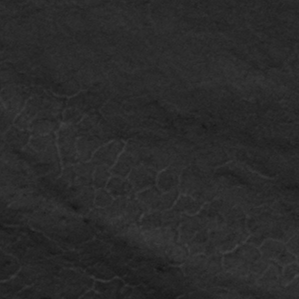
Label: frost